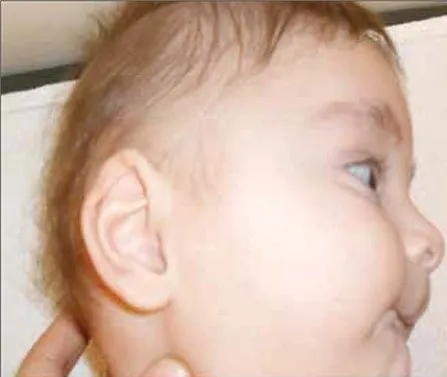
Microcephaly and large ears.
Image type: medical_photograph (oral_photograph)